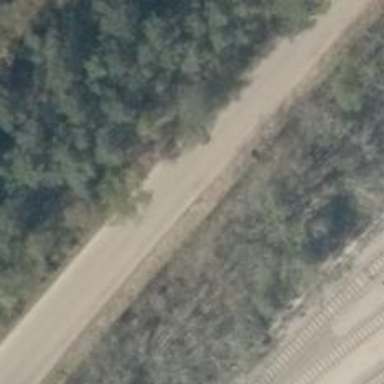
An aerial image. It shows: Unclassified road.